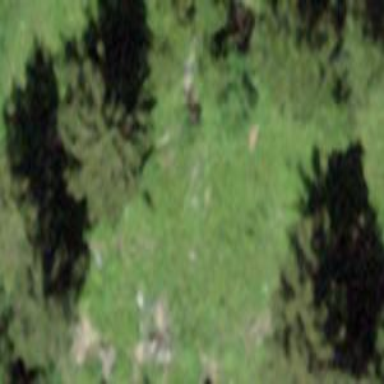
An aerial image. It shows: Forest area.